Field crop: tomato
Growth stage: 1
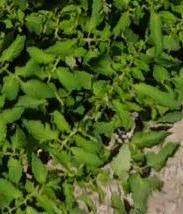
Species: tomato